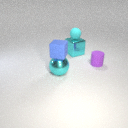
small cyan rubber sphere to the right of small blue rubber cube